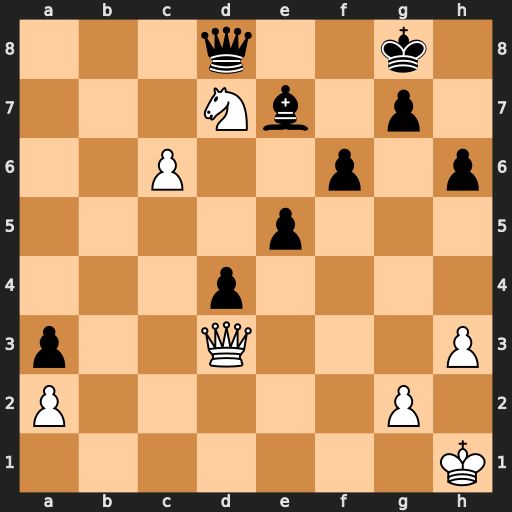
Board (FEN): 3q2k1/3Nb1p1/2P2p1p/4p3/3p4/p2Q3P/P5P1/7K
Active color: w
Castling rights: -
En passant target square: -
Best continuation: Qc4+ Kh7 c7 Qxd7 c8=Q Qxc8 Qxc8